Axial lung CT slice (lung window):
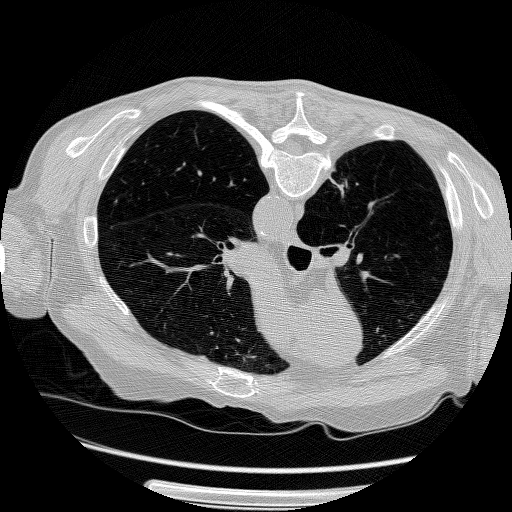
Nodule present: no